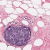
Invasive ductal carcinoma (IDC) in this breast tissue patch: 0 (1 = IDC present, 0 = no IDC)